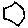
Label: hexagon